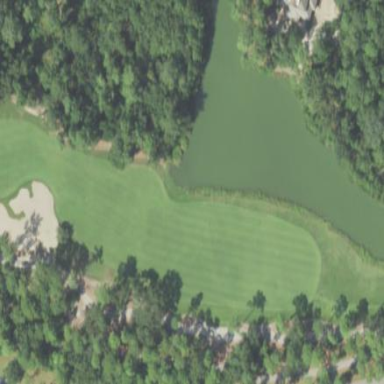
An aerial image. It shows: Rough area on grassy golf course.